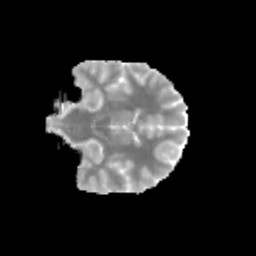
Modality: MD
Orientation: coronal
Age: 11
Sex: female
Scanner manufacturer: siemens
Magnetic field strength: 3 T
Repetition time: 3.8 s
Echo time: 0.07 s